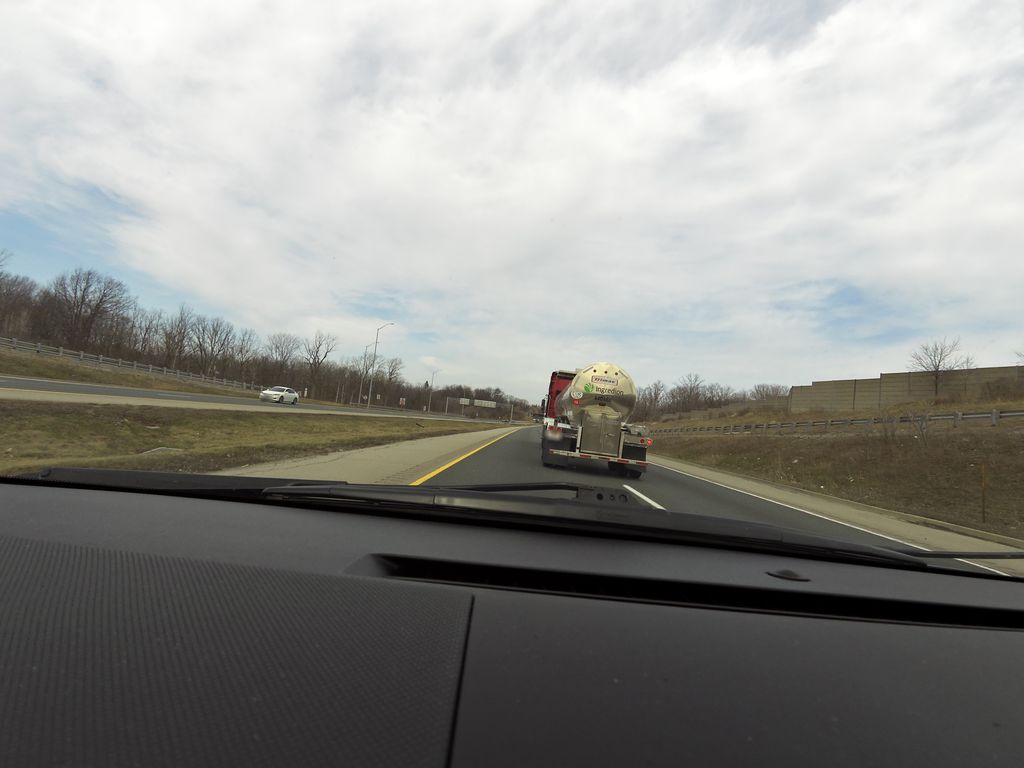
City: hamilton